Here is a 2-D grayscale rendering of raw bearing vibration samples (signal-to-image). Classify the bearing condition as one of: normal, inner_race, outer_race, ball.
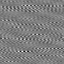
Answer: ball